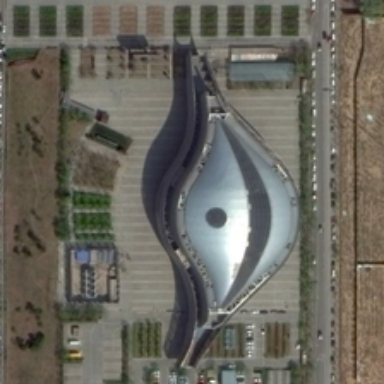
A leaf shaped metallic building is lobulated on a square with lawns between two roads with parked cars .